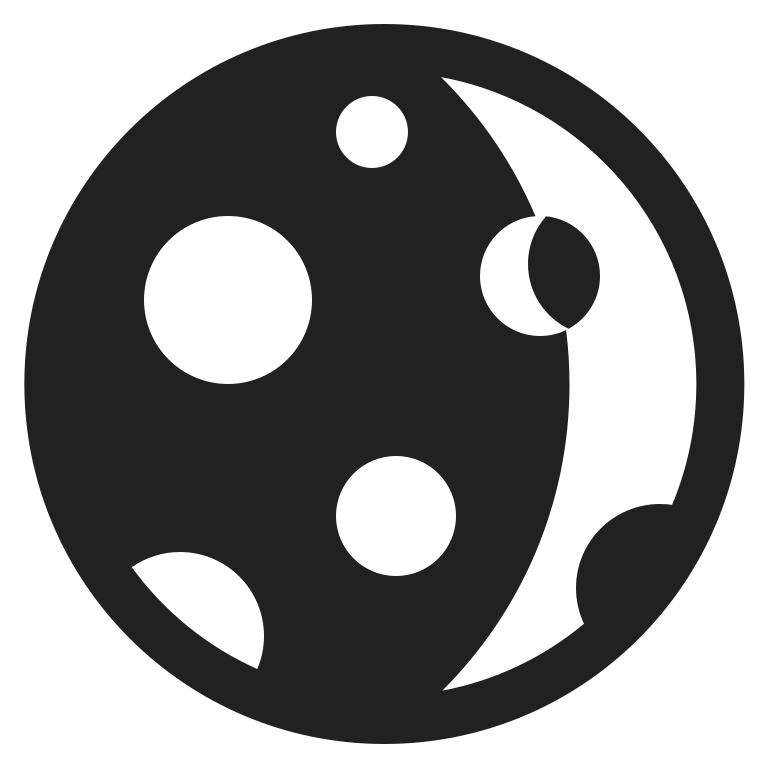
waxing crescent moon high contrast